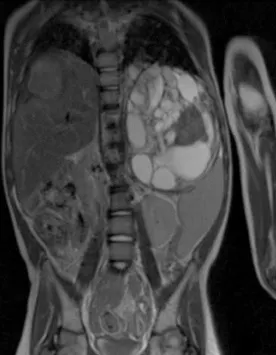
Coronal.
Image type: radiology (mri)